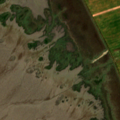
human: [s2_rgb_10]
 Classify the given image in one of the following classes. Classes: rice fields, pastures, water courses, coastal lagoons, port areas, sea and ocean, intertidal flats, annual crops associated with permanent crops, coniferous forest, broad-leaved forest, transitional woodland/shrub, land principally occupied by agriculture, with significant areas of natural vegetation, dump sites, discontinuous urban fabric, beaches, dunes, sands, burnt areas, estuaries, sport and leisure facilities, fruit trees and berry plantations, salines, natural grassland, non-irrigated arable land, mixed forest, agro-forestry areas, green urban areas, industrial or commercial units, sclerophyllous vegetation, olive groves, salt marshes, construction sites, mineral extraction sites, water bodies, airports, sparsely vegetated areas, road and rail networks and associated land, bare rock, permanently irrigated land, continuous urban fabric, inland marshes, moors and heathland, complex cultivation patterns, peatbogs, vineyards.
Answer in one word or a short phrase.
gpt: pastures, salt marshes, intertidal flats